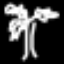
Label: palm tree